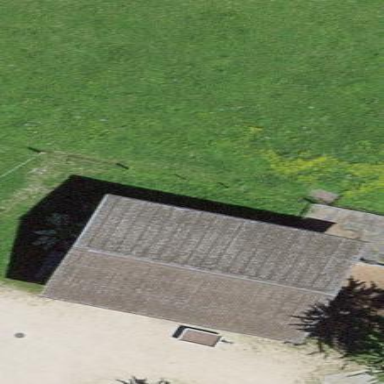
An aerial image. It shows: Rural barn.